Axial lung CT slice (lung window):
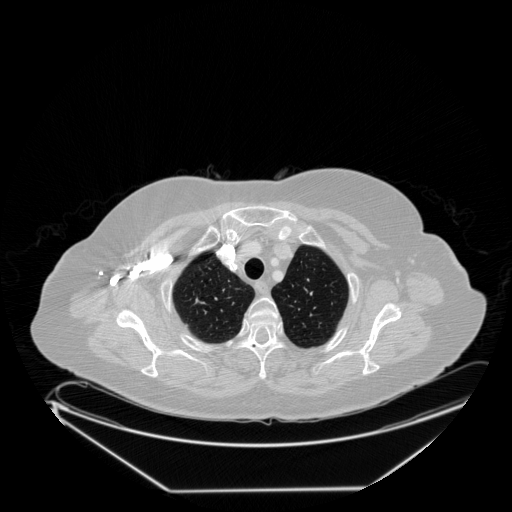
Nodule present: no